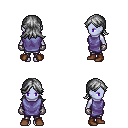
a pixel art fantasy rpg character, female body template, dark elf, purple skin, chain tabard jacket, metal pants, gray loose hair, metal gloves, brown shoes, four views (front, back, left, right), 2x2 character sprite sheet, small pixel art, hard edges, no anti-aliasing